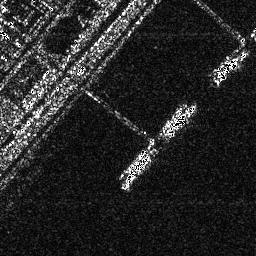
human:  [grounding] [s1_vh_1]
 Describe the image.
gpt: In the satellite image, there is  <ref>2 medium ship </ref> <box>[[46, 56, 61, 74, 0], [62, 39, 76, 54, 0]]</box> located at center,  <ref>1 medium ship </ref> <box>[[81, 18, 96, 33, 0]]</box> located at top right.